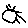
Label: sun